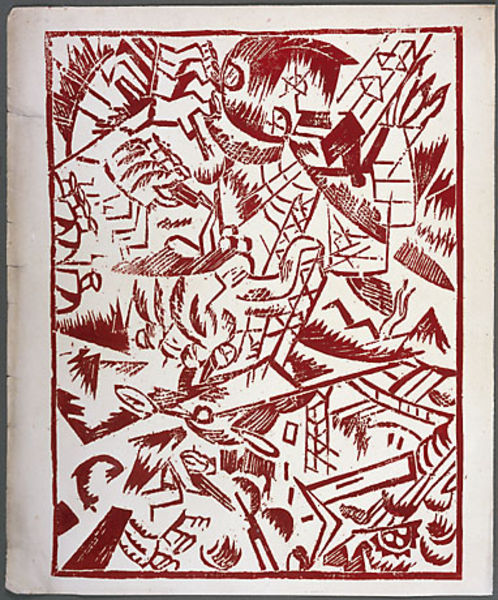
Titel: War: Battle on Land, Sea, and in the Air, War: Battle on Land, Sea, and in the Air
Künstler: Ol’ga; Kruchenykh, Aleksandr Rozanova
Standort: Amherst (Massachusetts, USA)
Institution: Mead Art Museum, Amherst College
Schlagwörter: men, red, soldiers, white, modern, old, print, woodcut, building, sun, death, paper, frame, ladder, abstract, rot, factory, lines, war, fire, full, urban, flames, violence, action, surrealist, industry, surreal, chaos, gun, bomb, shooting, escher, new, bunny, chaoes, red and white